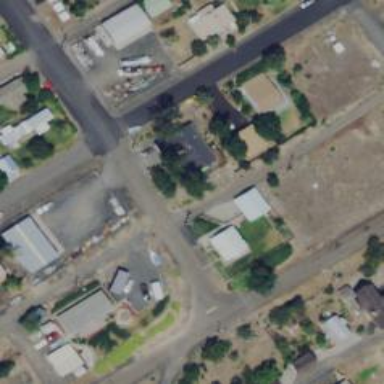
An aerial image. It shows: Alley classified as service road.